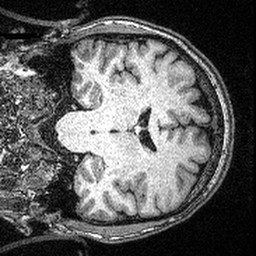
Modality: T1w
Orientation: coronal
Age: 49
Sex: male
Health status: healthy
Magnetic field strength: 3 T
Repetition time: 2.53 s
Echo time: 0.0035 s